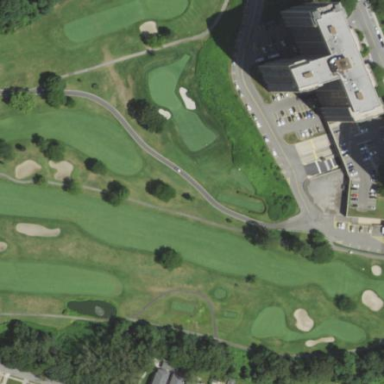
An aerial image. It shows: Golf fairway surrounded by grass.